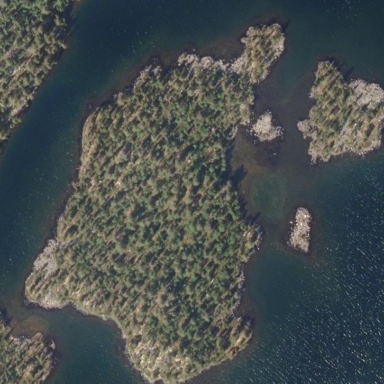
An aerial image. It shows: Islet.